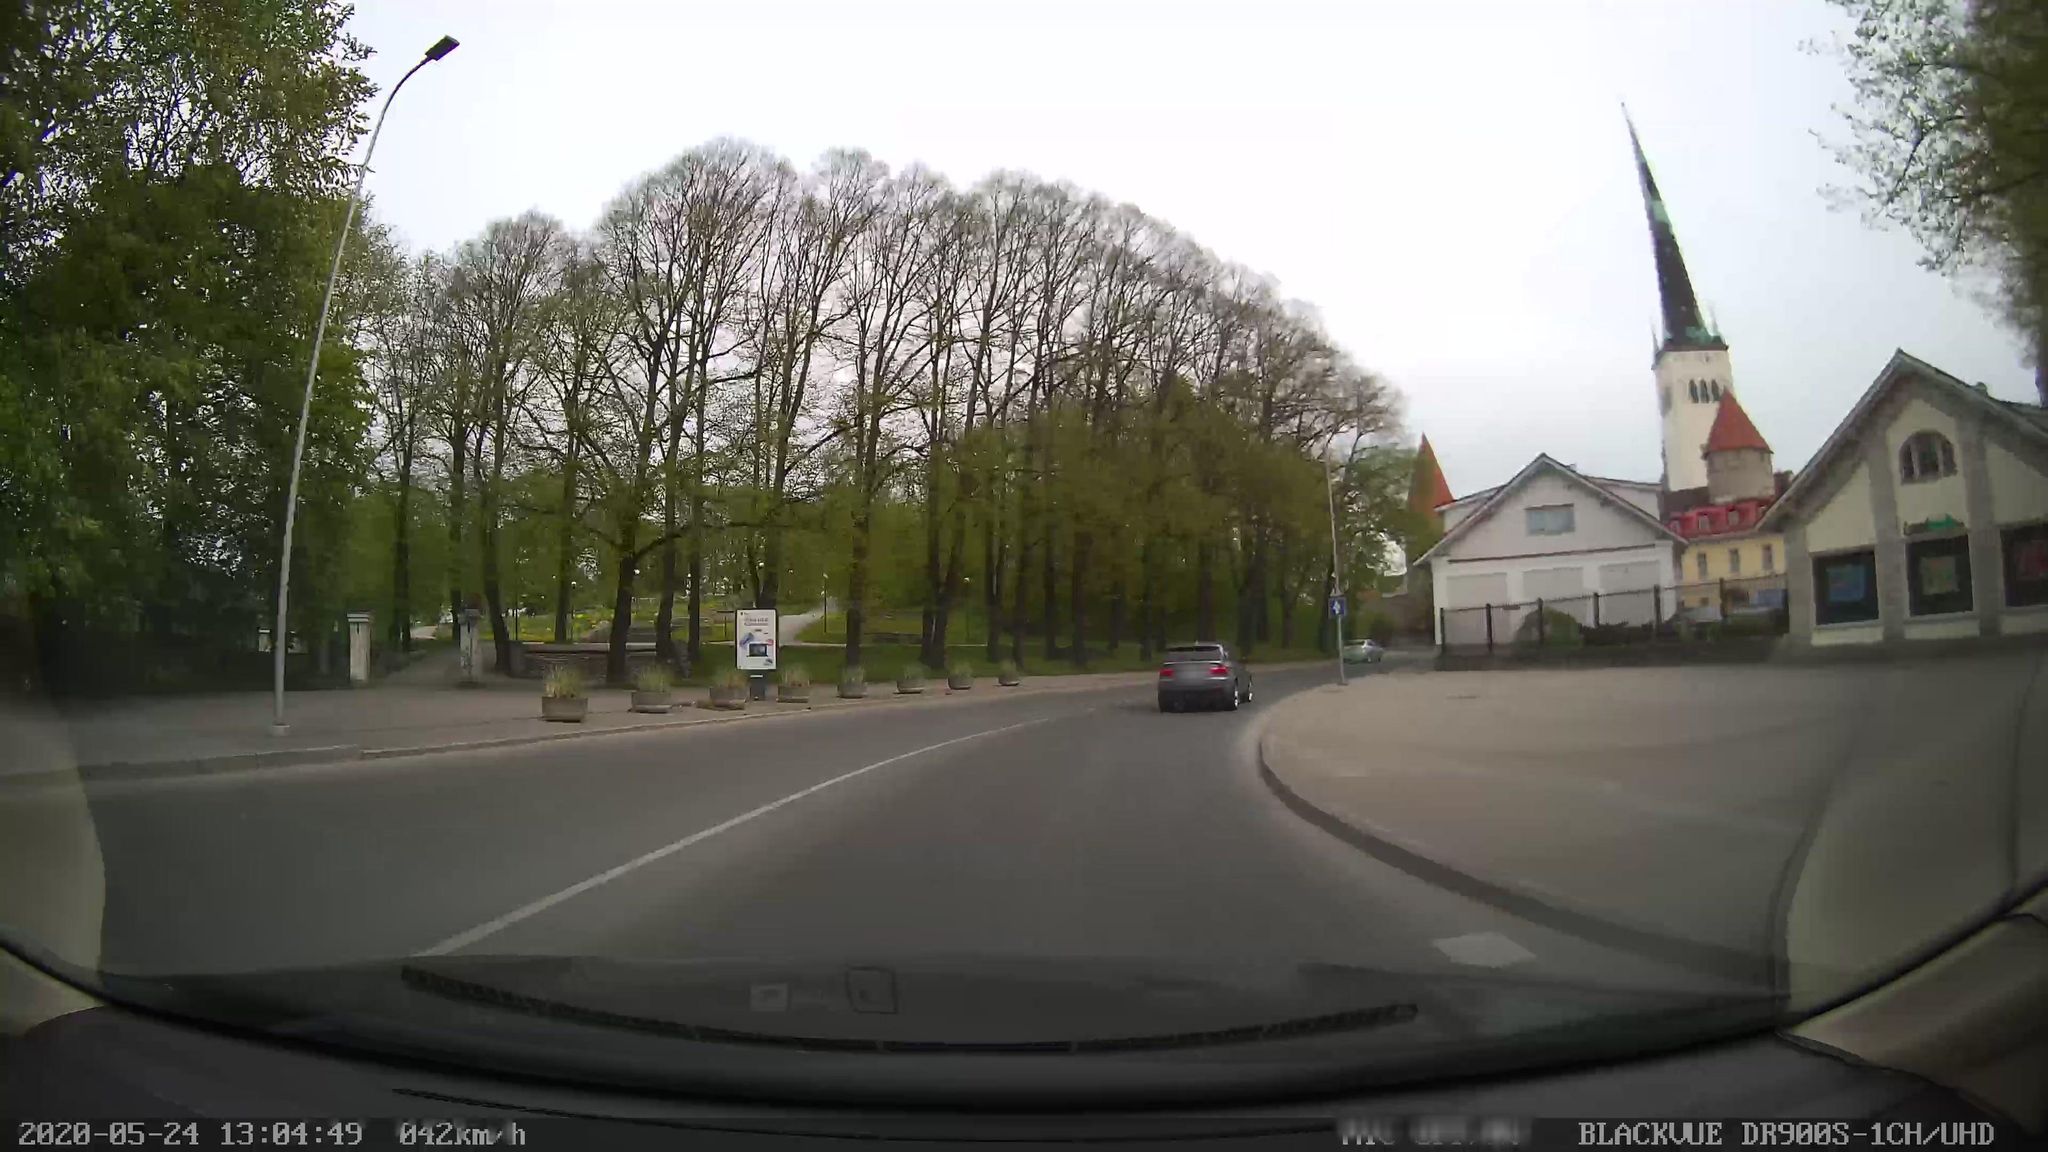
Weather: cloudy
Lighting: day
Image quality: good
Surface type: driving surface
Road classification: path, footway
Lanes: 1
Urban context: urban centre
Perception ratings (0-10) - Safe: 6.05, Lively: 6.58, Beautiful: 4.55, Boring: 8.61, Depressing: 1.51, Wealthy: 1.98